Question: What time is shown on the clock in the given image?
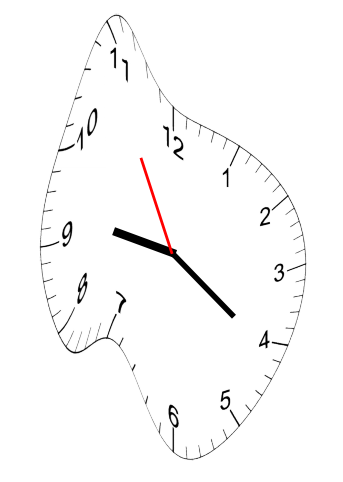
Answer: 09:20:55